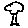
Label: tree